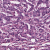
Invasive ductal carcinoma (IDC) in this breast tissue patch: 1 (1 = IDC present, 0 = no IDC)